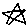
Label: star